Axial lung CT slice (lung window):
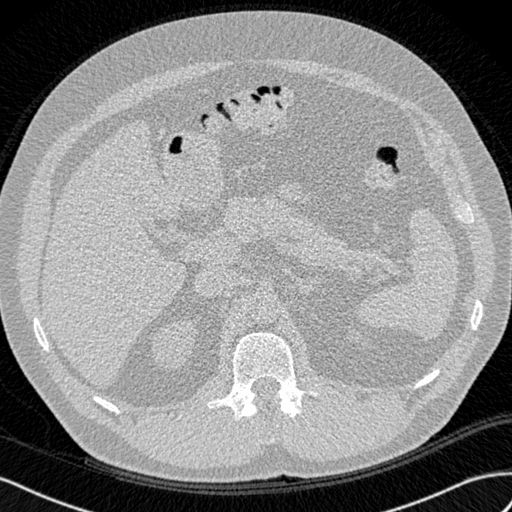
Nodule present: no